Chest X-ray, PA view. Patient: 49 years old, sex F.
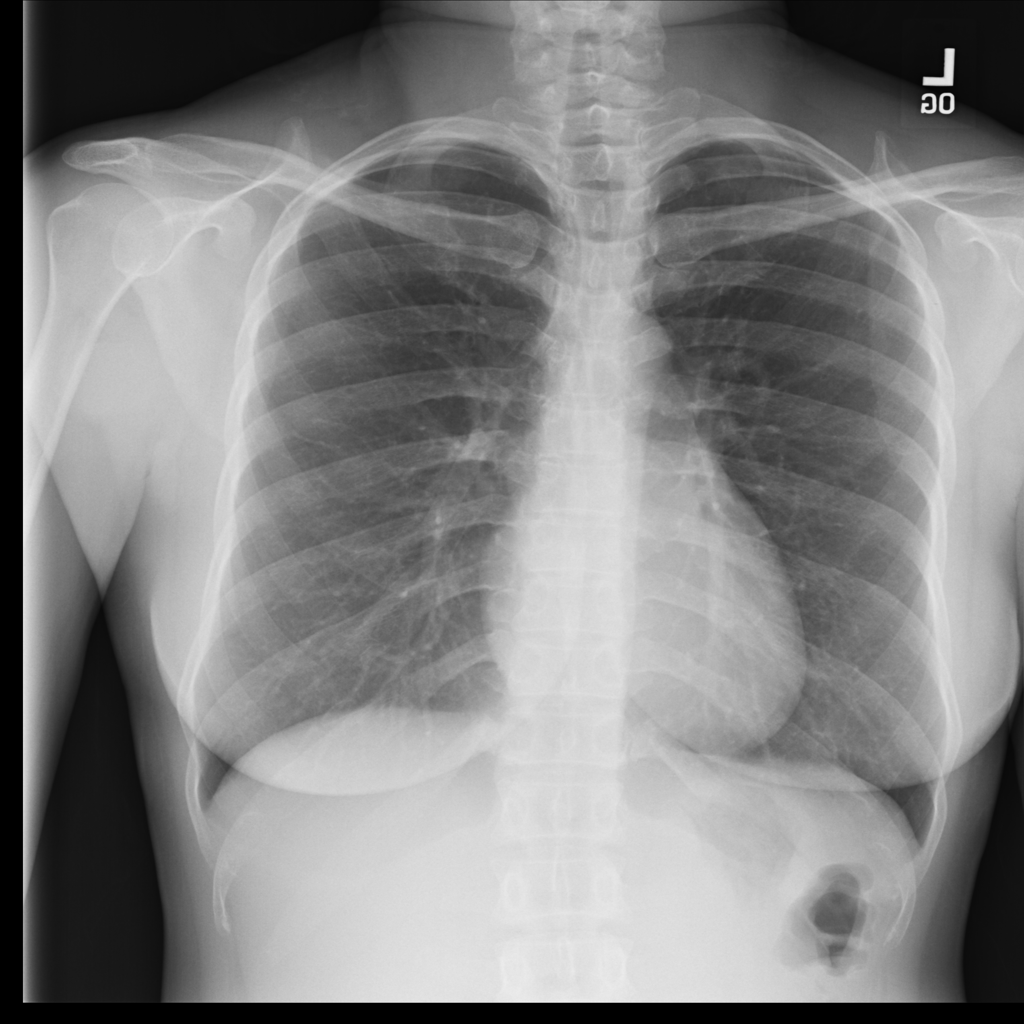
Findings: No Finding